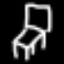
Label: chair